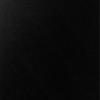
Label: not_dusty